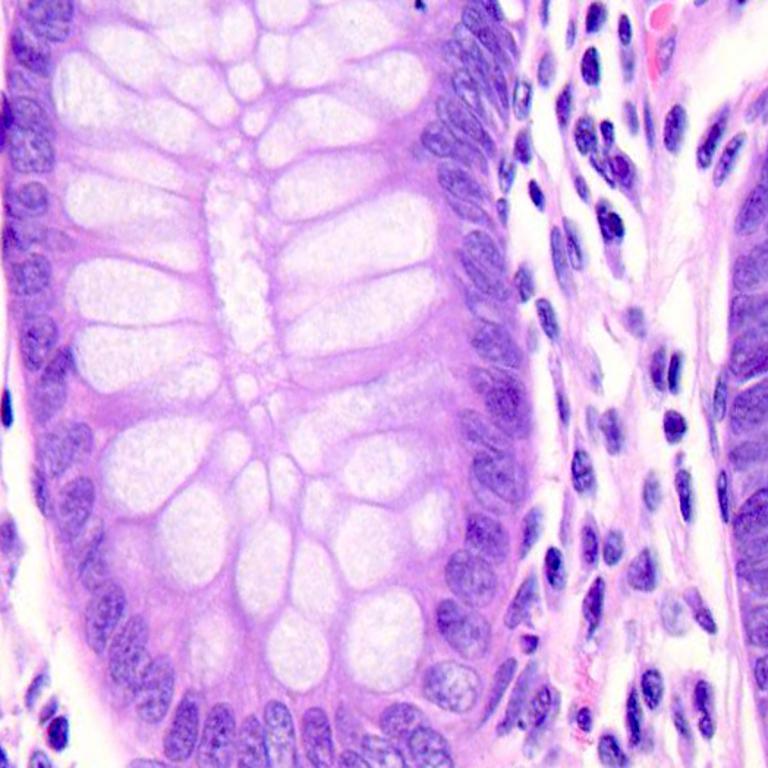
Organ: colon
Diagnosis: benign